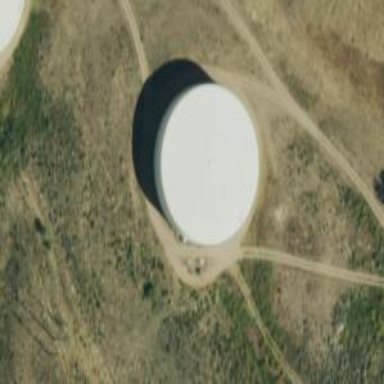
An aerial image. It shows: Building with water storage tank. The tank is used for storing water.